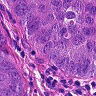
Metastatic tissue present: yes